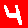
Digit: 4